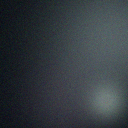
Screen state: off